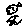
Label: fish